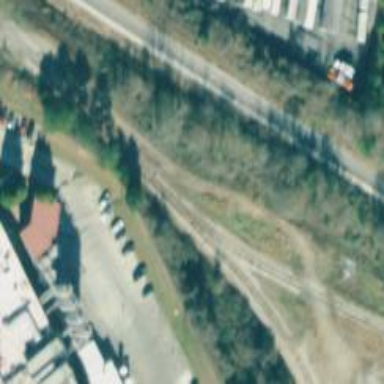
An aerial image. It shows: Railway spur junction.